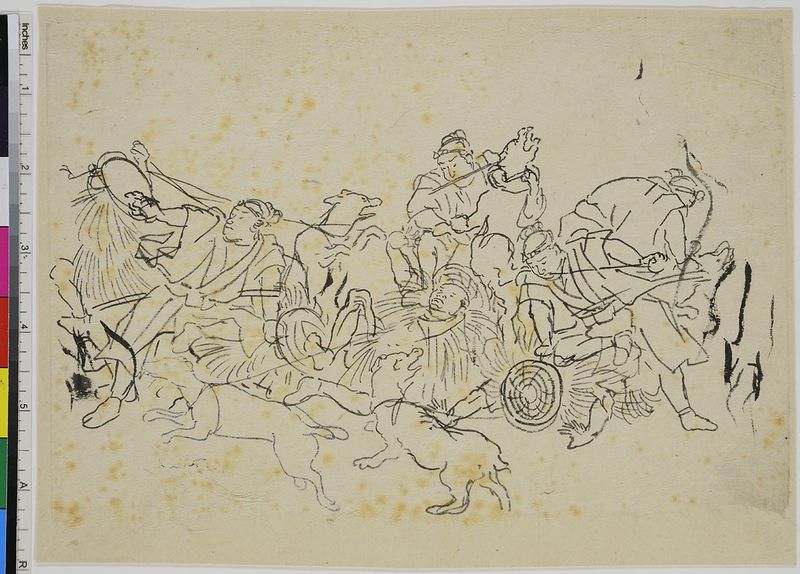
Künstler: Utagawa Kuniyoshi
Standort: Hamburg
Institution: Museum für Kunst und Gewerbe Hamburg
Schlagwörter: kampf, menschen, männer, skizze, szene, zeichnung, hund, hunde, tiere, leute, alt, leinen, papier, leine, striche, tusche, flecken, kampfszene, zeit, skizzen, tuschzeichnung, pinselzeichnung, edo